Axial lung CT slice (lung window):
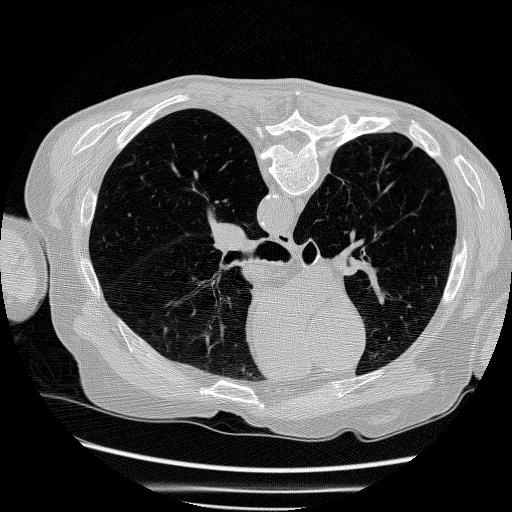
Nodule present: no